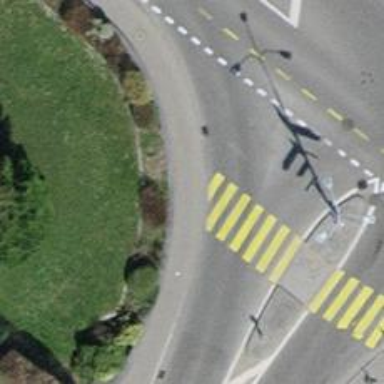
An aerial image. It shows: Marked footway crossing with island.